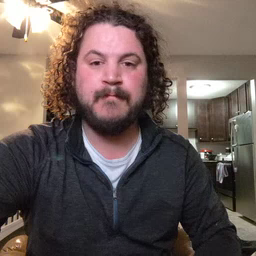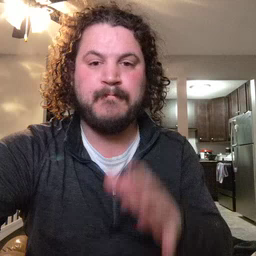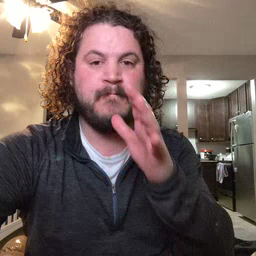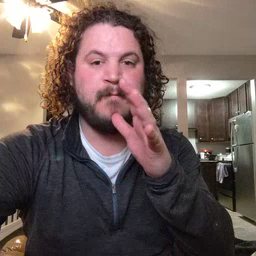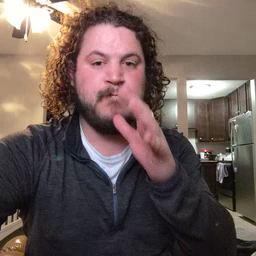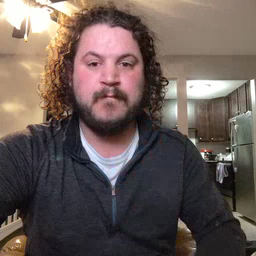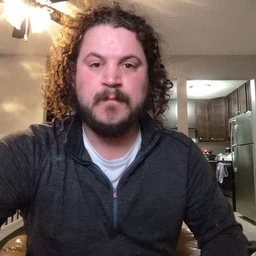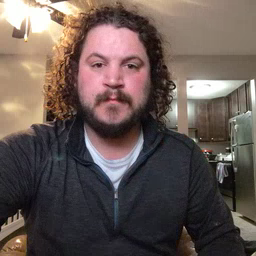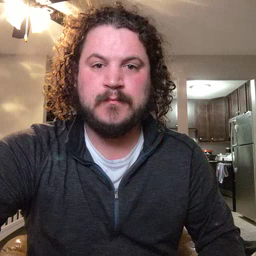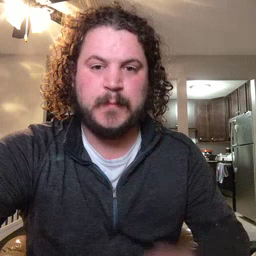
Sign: mom